Question: I am working on weight tracking app when i am adding new data to firebase it is work properly but when i am updating the data from that date the new data is adding with existing emails unique id i want to update current dates weight if i add weight again on that date
[the black round showing where i want to update the weight and remaining other data is where actual data is updating
here is my code too.
'''
@IBAction func addButton(_ sender: UIButton) {
let time = Date()
let formatter = DateFormatter()
formatter.dateFormat = "dd.MM.yyyy"
let formatteddate = formatter.string(from: time as Date)
if formatteddate == addDate.text!{
self.UpdateTaskWithName(name: addWeight.text!, date: addDate.text!) { (success) in
print("**** TASK UPDATED *******")
DispatchQueue.main.async {
self.navigationController?.popViewController(animated: true)
}
}
}else{
if let text = self.addWeight.text{
if let date = self.addDate.text{
self.saveTaskWithName(name: text, date: date, completionHandler: { (success) in
print("**** NEW TASK ADDED *******")
DispatchQueue.main.async {
self.navigationController?.popViewController(animated: true)
}
})
}
}
}
}
func saveTaskWithName(name:String,date:String, completionHandler:@escaping ((_ success:Bool)->Void)){
let dict = ["weight": name, "date" : date] as [String : Any]
if let userid = Auth.auth().currentUser?.uid{
self.ref.child("WeightTracker").child(userid).childByAutoId().setValue(dict) { (error, reference) in
if let err = error{
print(err.localizedDescription)
}else{
// data save successfully
completionHandler(true)
}
}
}
}
func UpdateTaskWithName(name:String,date:String, completionHandler:@escaping ((_ success:Bool)->Void)){
let dict = ["weight": name, "date" : date] as [String : Any]
if let userid = Auth.auth().currentUser?.uid{
self.ref.child("WeightTracker").child(userid).updateChildValues(dict) { (error, reference) in
if let err = error{
print(err.localizedDescription)
}else{
// data save successfully
completionHandler(true)
}
}
}
}
'''

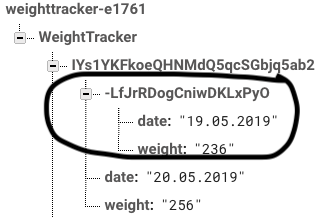
Answer: With this example you can do a 'query' to find the 'node' where your date matches the one you are interested to update if found. That query will return you the 'key' to the node (for the 'childByAutoId' node) that you can use to update the child 'weight':
'''
func UpdateTaskWithName(name:String, date:String, completionHandler:@escaping ((_ success:Bool)->Void)){
if let userid = Auth.auth().currentUser?.uid {
self.ref.child("WeightTracker")
.child(userid)
.queryOrdered(byChild: "date")
.queryEqual(toValue: date)
.observeSingleEvent(of: .value, with: { snapshot in
self.ref.child("WeightTracker").child(userid).child(snapshot.key).child("weight").setValue(name)
})
}
}
'''
This would be how your function would look like taking in consideration that with 'name' you mean your 'date' coming from the UI TextField and considering.
The function could be also made more meaningful to read by splitting some of the actions into variable instances and re-using them like this:
'''
func UpdateTaskWithName(name:String, date:String, completionHandler:@escaping ((_ success:Bool)->Void)){
if let userID = Auth.auth().currentUser?.uid {
let userIDRef = self.ref.child("WeightTracker").child(userID)
let query = userIDRef.queryOrdered(byChild: "date").queryEqual(toValue: date)
query.observeSingleEvent(of: .value, with: { snapshot in
let childByAutoIDNodeKey = snapshot.key
let refToUpdate = userIDRef.child(childByAutoIDNodeKey).child("weight")
refToUpdate.setValue(name)
completionHandler(true)
})
}
}
'''